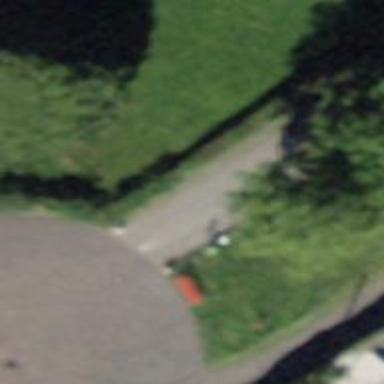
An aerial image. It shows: Bollard.